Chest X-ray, PA view. Patient: 31 years old, sex M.
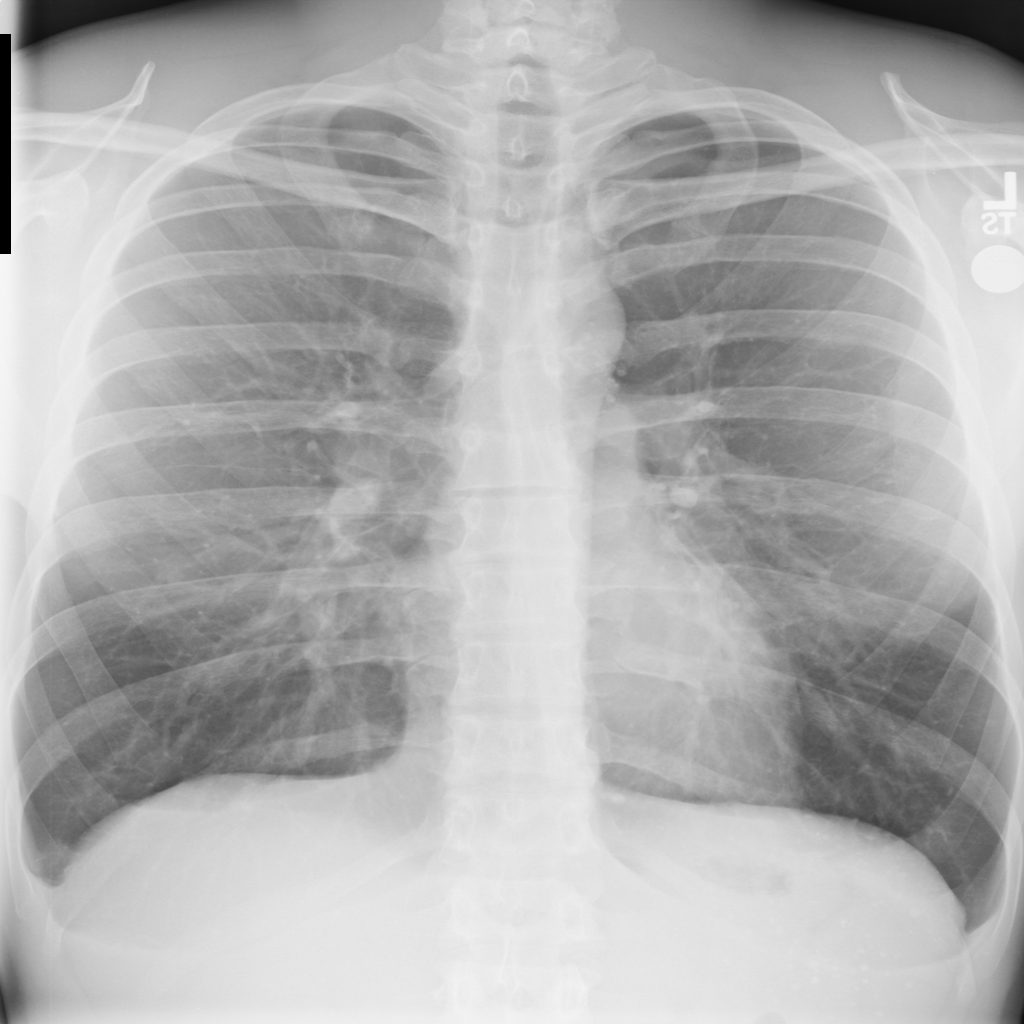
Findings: No Finding